Aerial crown-view tile of a tropical tree (Barro Colorado Island, Panama), acquired 20241112:
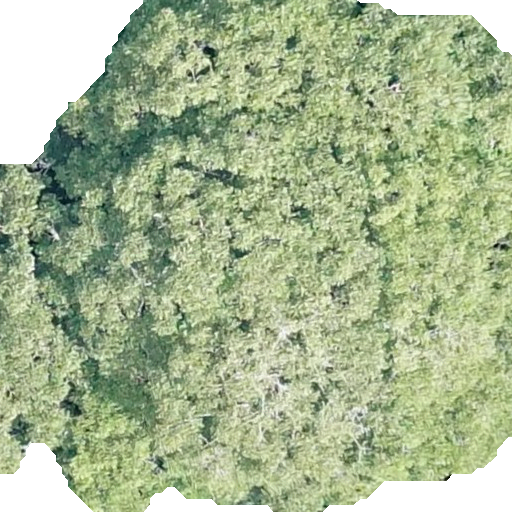
Species: Dipteryx oleifera
GBIF accepted scientific name: Dipteryx oleifera
Crown area: 441.472 m²